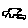
Label: car